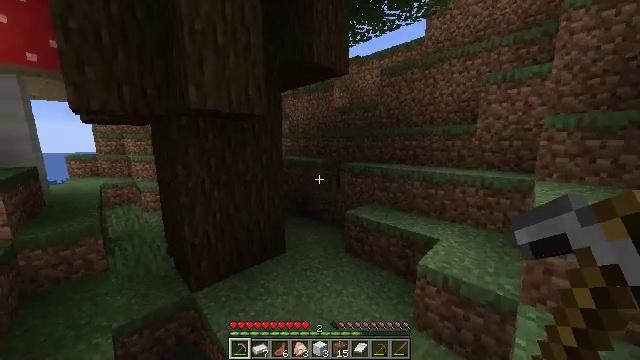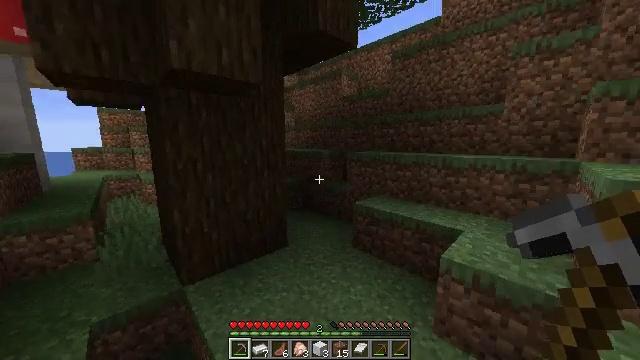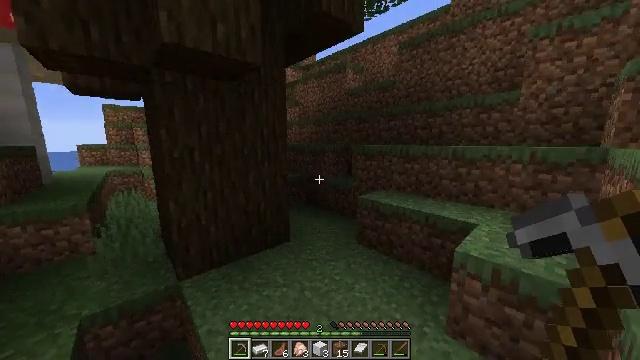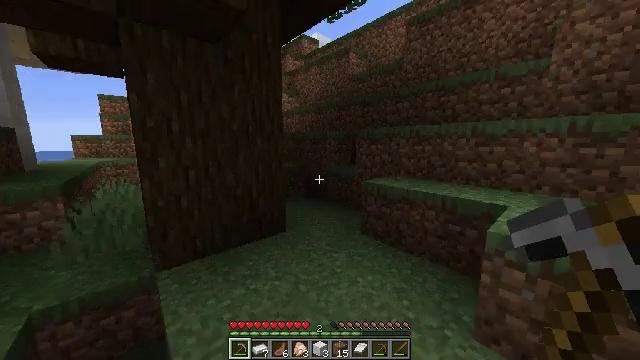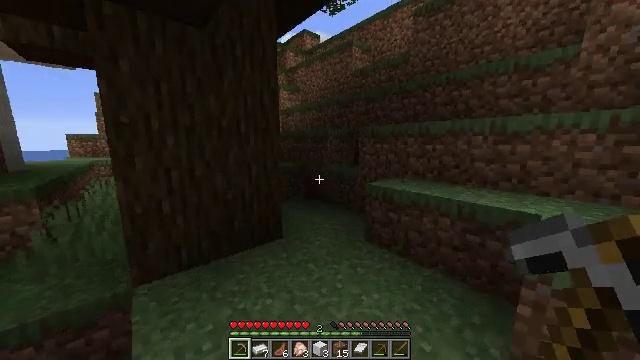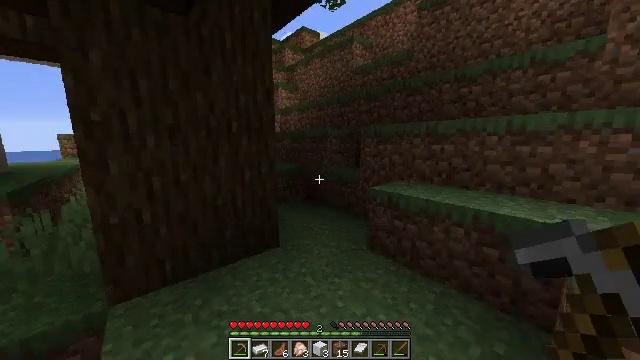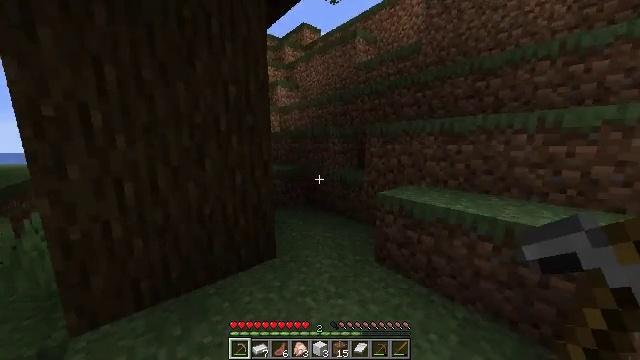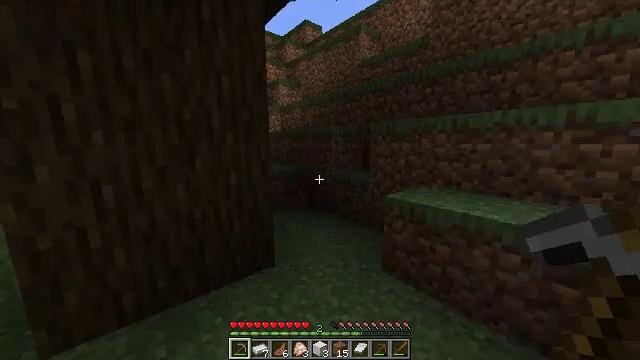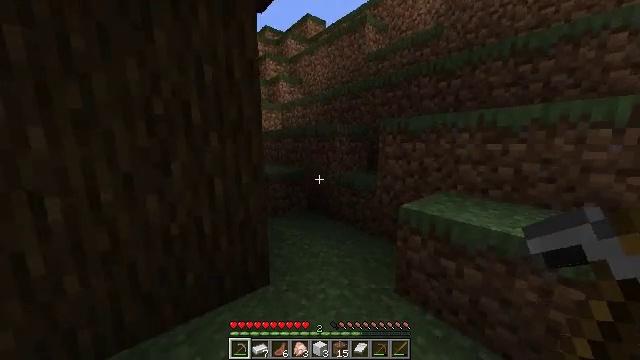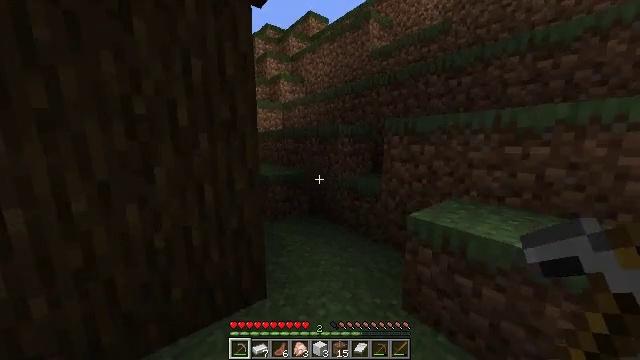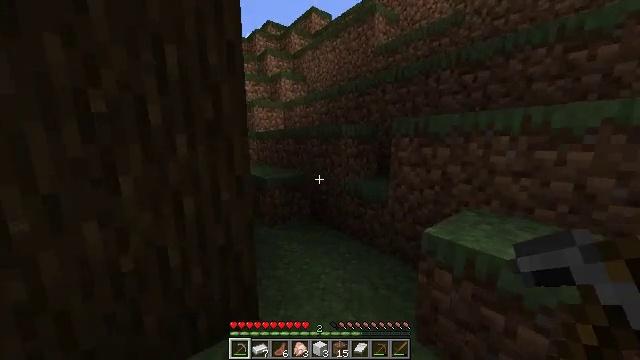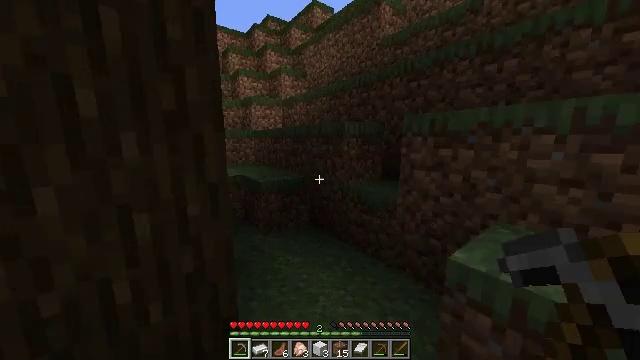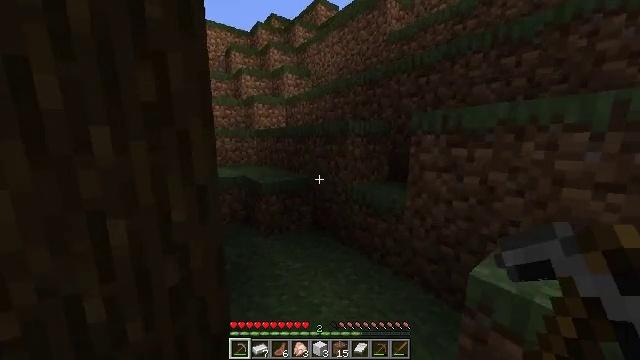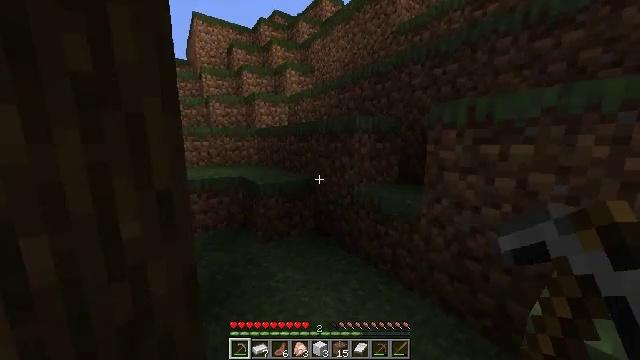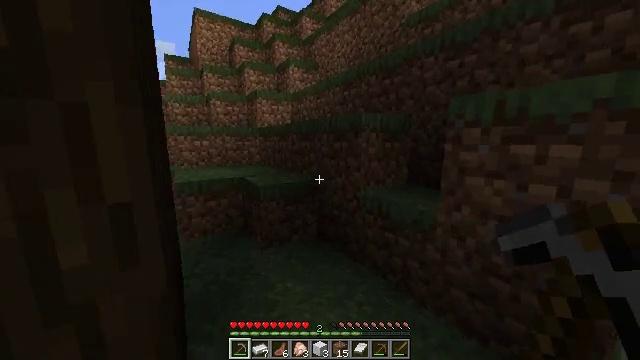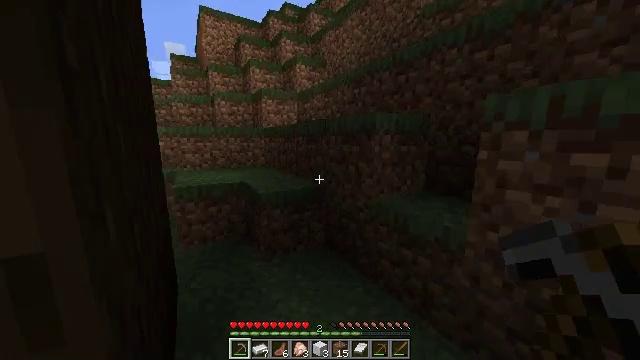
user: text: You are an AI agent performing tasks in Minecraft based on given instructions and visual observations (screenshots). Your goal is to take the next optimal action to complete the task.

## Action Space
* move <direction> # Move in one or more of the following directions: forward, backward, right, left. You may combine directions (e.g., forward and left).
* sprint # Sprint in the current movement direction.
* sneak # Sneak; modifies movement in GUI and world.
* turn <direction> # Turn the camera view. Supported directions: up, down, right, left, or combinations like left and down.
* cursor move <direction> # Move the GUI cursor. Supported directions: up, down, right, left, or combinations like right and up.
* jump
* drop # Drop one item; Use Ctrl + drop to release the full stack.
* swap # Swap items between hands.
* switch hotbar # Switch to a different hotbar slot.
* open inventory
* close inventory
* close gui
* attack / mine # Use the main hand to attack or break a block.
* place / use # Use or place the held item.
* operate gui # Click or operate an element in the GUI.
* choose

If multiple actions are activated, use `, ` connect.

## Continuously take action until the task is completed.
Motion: motion action
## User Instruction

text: Attack the chest to pick it up.
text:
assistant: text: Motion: move forward, turn left
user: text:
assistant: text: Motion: move forward, turn left
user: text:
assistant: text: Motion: move forward
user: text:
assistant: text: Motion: move forward
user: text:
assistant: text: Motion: move forward
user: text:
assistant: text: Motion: move forward
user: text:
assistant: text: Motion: move forward
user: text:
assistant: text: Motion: move forward
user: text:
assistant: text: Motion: move forward
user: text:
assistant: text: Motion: move forward
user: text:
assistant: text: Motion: move forward
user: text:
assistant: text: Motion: move forward, turn left
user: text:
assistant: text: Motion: move forward, turn left
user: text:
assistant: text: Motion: move forward, turn left
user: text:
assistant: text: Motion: move forward, turn left
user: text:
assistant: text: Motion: move forward, turn left
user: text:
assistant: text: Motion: move forward, turn left
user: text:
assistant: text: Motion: move forward, turn left
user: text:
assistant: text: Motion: move forward, turn left
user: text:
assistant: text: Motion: move forward, turn left, jump
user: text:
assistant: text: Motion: move forward, jump
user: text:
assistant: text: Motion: move forward, jump
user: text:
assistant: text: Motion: move forward, turn left, jump
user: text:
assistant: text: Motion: move forward, turn left, jump
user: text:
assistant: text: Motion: move forward, turn left
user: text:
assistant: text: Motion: move forward, turn left
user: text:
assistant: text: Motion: move forward, turn left
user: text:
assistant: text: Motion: move forward, turn left
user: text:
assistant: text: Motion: move forward, turn left
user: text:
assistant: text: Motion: move forward, turn left